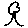
Label: tree